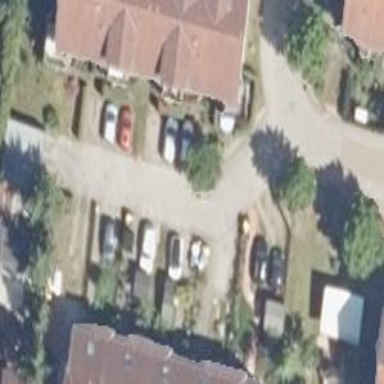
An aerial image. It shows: Living street.